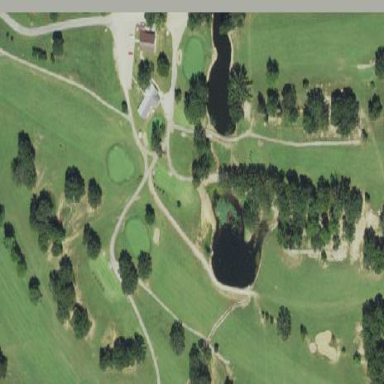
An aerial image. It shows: Golf course surrounded by greenery.